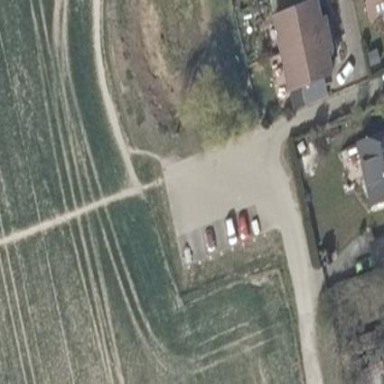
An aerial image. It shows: Parking area with surface.